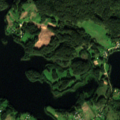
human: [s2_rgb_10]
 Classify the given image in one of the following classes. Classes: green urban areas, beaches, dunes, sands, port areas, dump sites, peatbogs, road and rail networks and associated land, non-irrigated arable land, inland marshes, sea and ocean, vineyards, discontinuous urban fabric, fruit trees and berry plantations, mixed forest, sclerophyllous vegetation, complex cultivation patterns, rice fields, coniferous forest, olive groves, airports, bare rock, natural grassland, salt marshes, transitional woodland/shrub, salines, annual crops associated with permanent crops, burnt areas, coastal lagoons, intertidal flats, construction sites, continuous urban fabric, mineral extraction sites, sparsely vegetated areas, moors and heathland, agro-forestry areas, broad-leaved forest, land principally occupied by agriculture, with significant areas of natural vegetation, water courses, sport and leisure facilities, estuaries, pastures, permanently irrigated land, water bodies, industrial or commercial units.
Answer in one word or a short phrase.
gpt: discontinuous urban fabric, complex cultivation patterns, land principally occupied by agriculture, with significant areas of natural vegetation, coniferous forest, water bodies